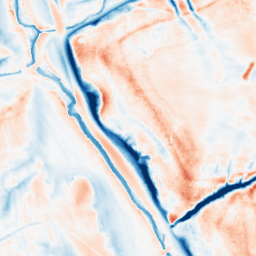
Category: classical
Decomposition family: gaussian_anisotropic
Decomposition parameters: sigma_x: 10
sigma_y: 5
Upsampling method: cubic_mitchell
Upsampling parameters: scale: 8
Upsampling scale: 8